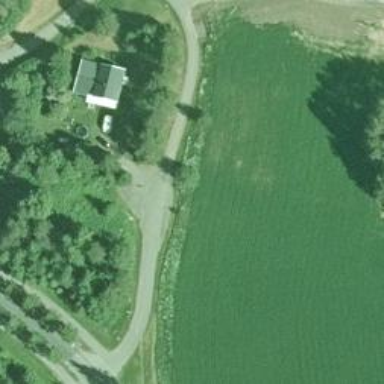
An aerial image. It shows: Turning circle on the road.